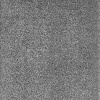
Atmospheric dust classification: dusty